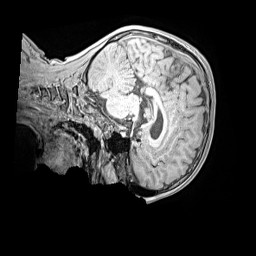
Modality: MP2RAGE
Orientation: sagittal
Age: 11
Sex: male
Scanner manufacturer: siemens
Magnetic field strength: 3 T
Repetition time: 4 s
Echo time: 0.00299 s